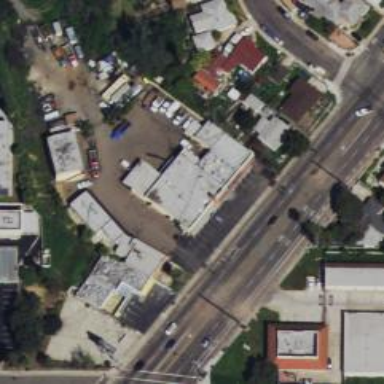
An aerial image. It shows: Commercial building.